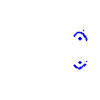
Particle: proton